Question: I am trying to do something like this:

What layout should I use to do it the best way?
Some particular combination?
I was thinking to use a GridLayout, but I am not sure.
Perhaps a combination of LinearLayout (top) and Grid (for the buttons)?
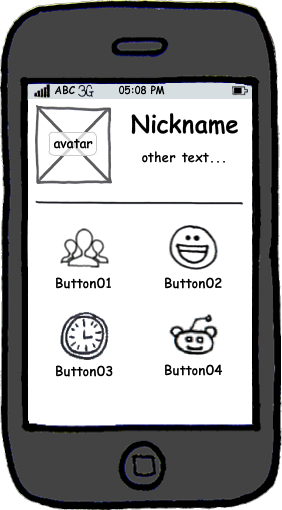
Answer: I would say a RelativeLayout at the top because you can use attributes like this for example:
'''
android:layout_toRightOf="@+id/logo"
'''
That means you can add all of the content in relation to each other and not have to worry about mass padding on each side of each item.
I would then use a GridView for the bottom so that the buttons are all laid out perfectly identical.
Good luck!